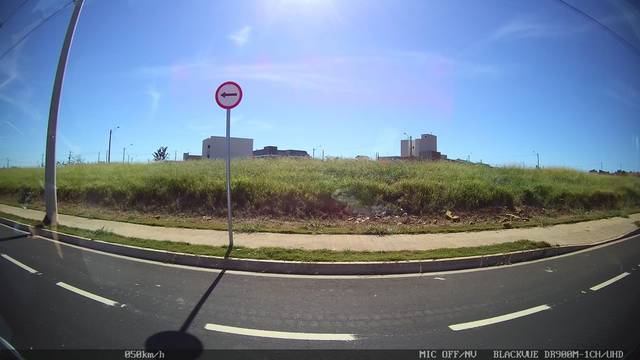
Region: Brazil
Coordinates: -20.554, -47.366